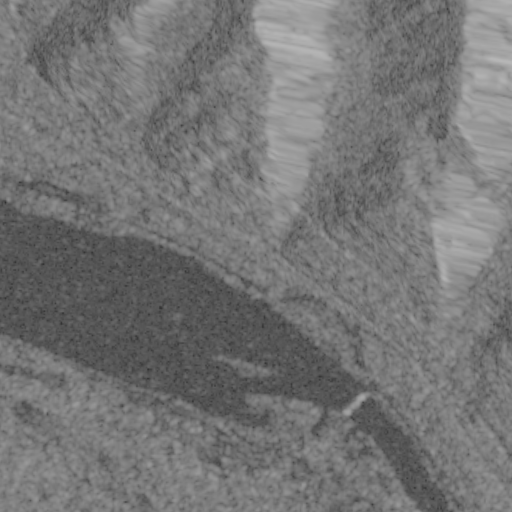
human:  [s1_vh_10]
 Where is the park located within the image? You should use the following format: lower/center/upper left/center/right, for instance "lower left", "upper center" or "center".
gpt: The park is located in the lower left of the image.
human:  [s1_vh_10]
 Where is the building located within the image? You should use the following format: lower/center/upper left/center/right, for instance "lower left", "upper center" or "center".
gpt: The building is located in the lower of the image.
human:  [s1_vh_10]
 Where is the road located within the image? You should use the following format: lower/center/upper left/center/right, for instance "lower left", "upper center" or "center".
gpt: There is no road in the image.

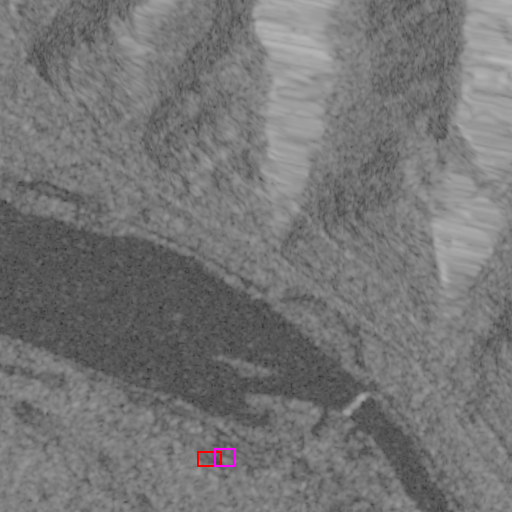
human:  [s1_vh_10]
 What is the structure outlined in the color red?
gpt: The structure outlined in red is a park.
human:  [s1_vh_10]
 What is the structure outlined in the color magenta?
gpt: The structure outlined in magenta is a building.
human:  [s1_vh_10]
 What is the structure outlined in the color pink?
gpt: There is no pink outline.